Question: Count the number of objects in the diagram.
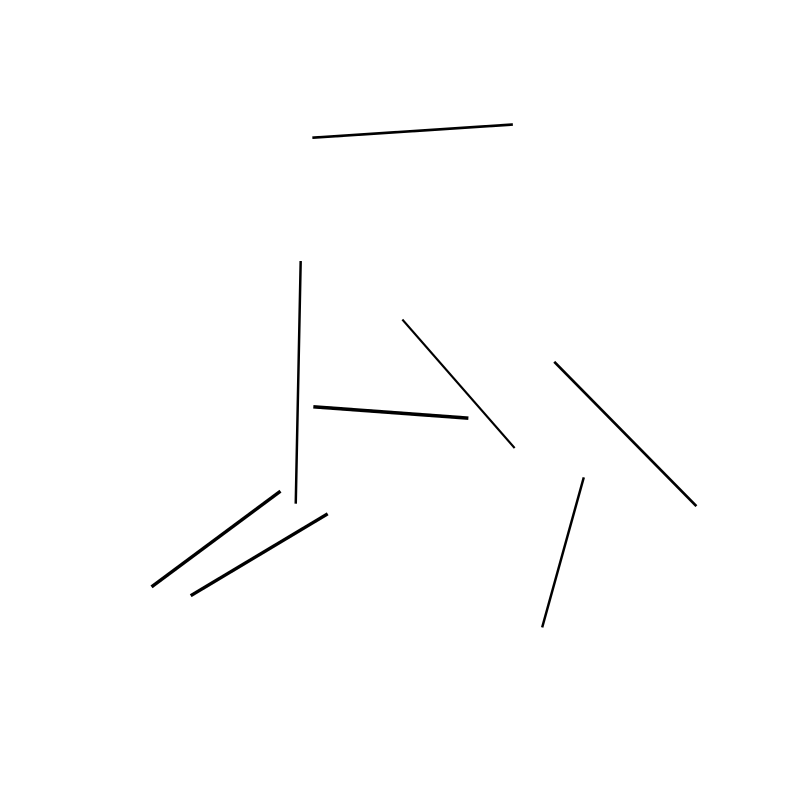
Answer: 8